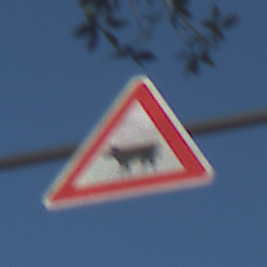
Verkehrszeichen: ViehtriebRechts
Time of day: MorningAfternoon
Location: Outdoor (Nature)
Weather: PartlyCloudy
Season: NotSpecified
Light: Natural